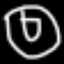
Label: donut